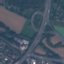
Label: Highway